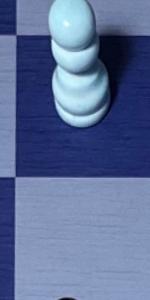
Label: Empty